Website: lowes
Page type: customer-info-address
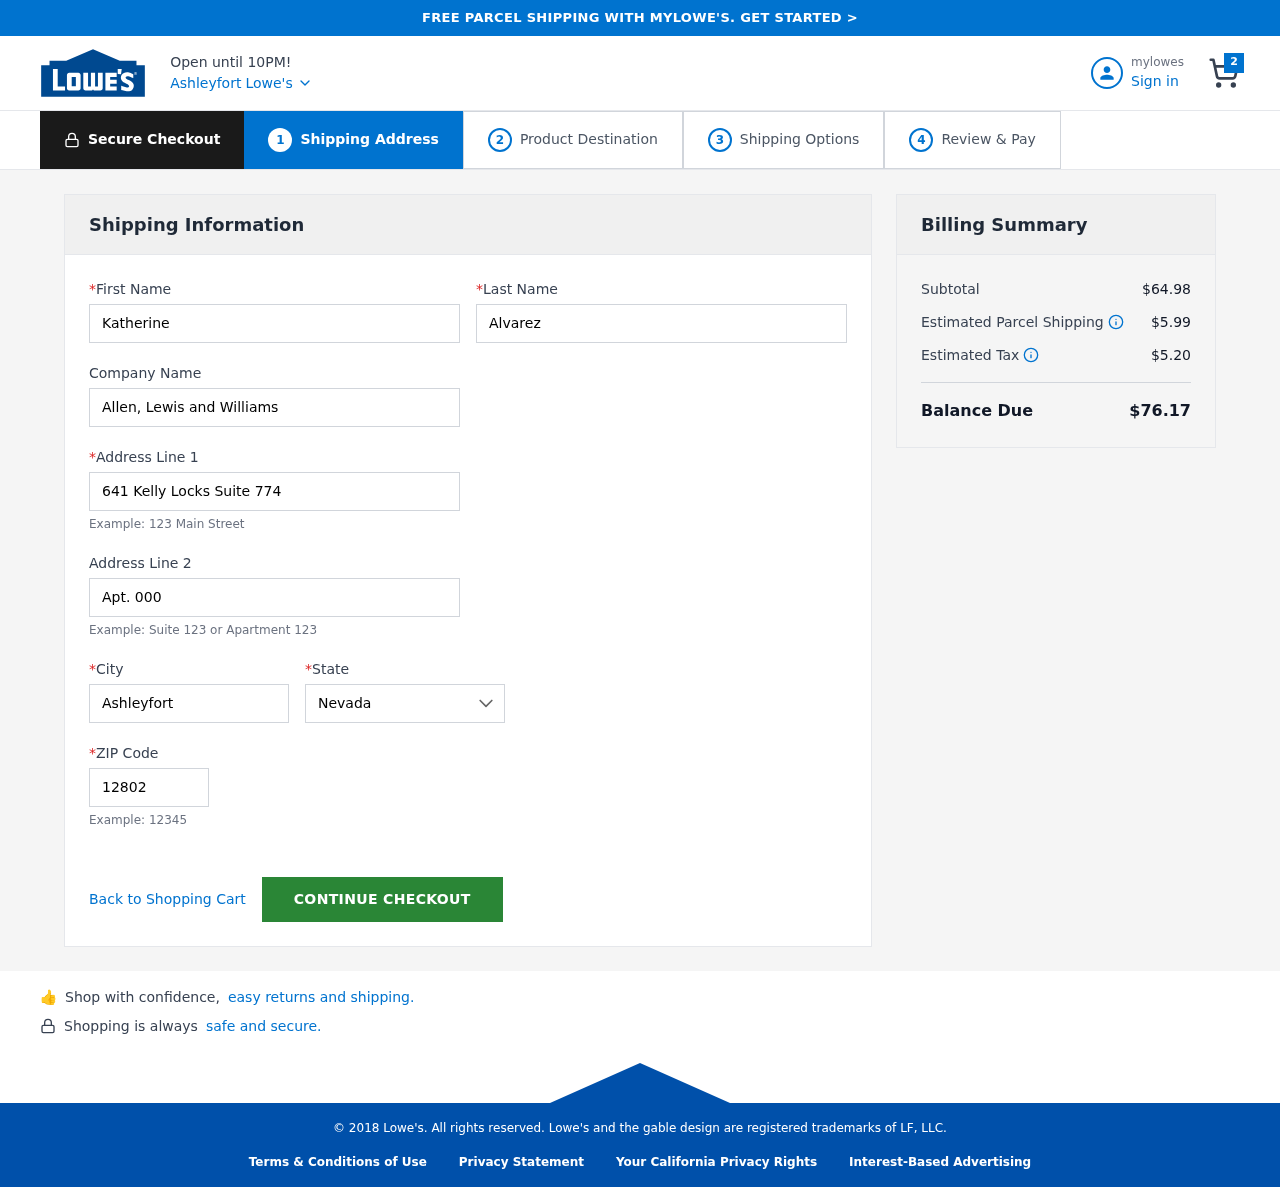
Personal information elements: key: PII_CITY
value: Ashleyfort
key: PII_COMPANY
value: Allen, Lewis and Williams
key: PII_FIRSTNAME
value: Katherine
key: PII_LASTNAME
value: Alvarez
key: PII_POSTCODE
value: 12802
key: PII_STATE
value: Nevada
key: PII_STREET
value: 641 Kelly Locks Suite 774
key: PII_STREET2
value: Apt. 000
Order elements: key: ORDER_NUM_ITEMS
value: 2
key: ORDER_SUBTOTAL
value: $64.98
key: ORDER_SHIPPING_COST
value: $5.99
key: ORDER_TAX
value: $5.20
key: ORDER_TOTAL
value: $76.17